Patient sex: M
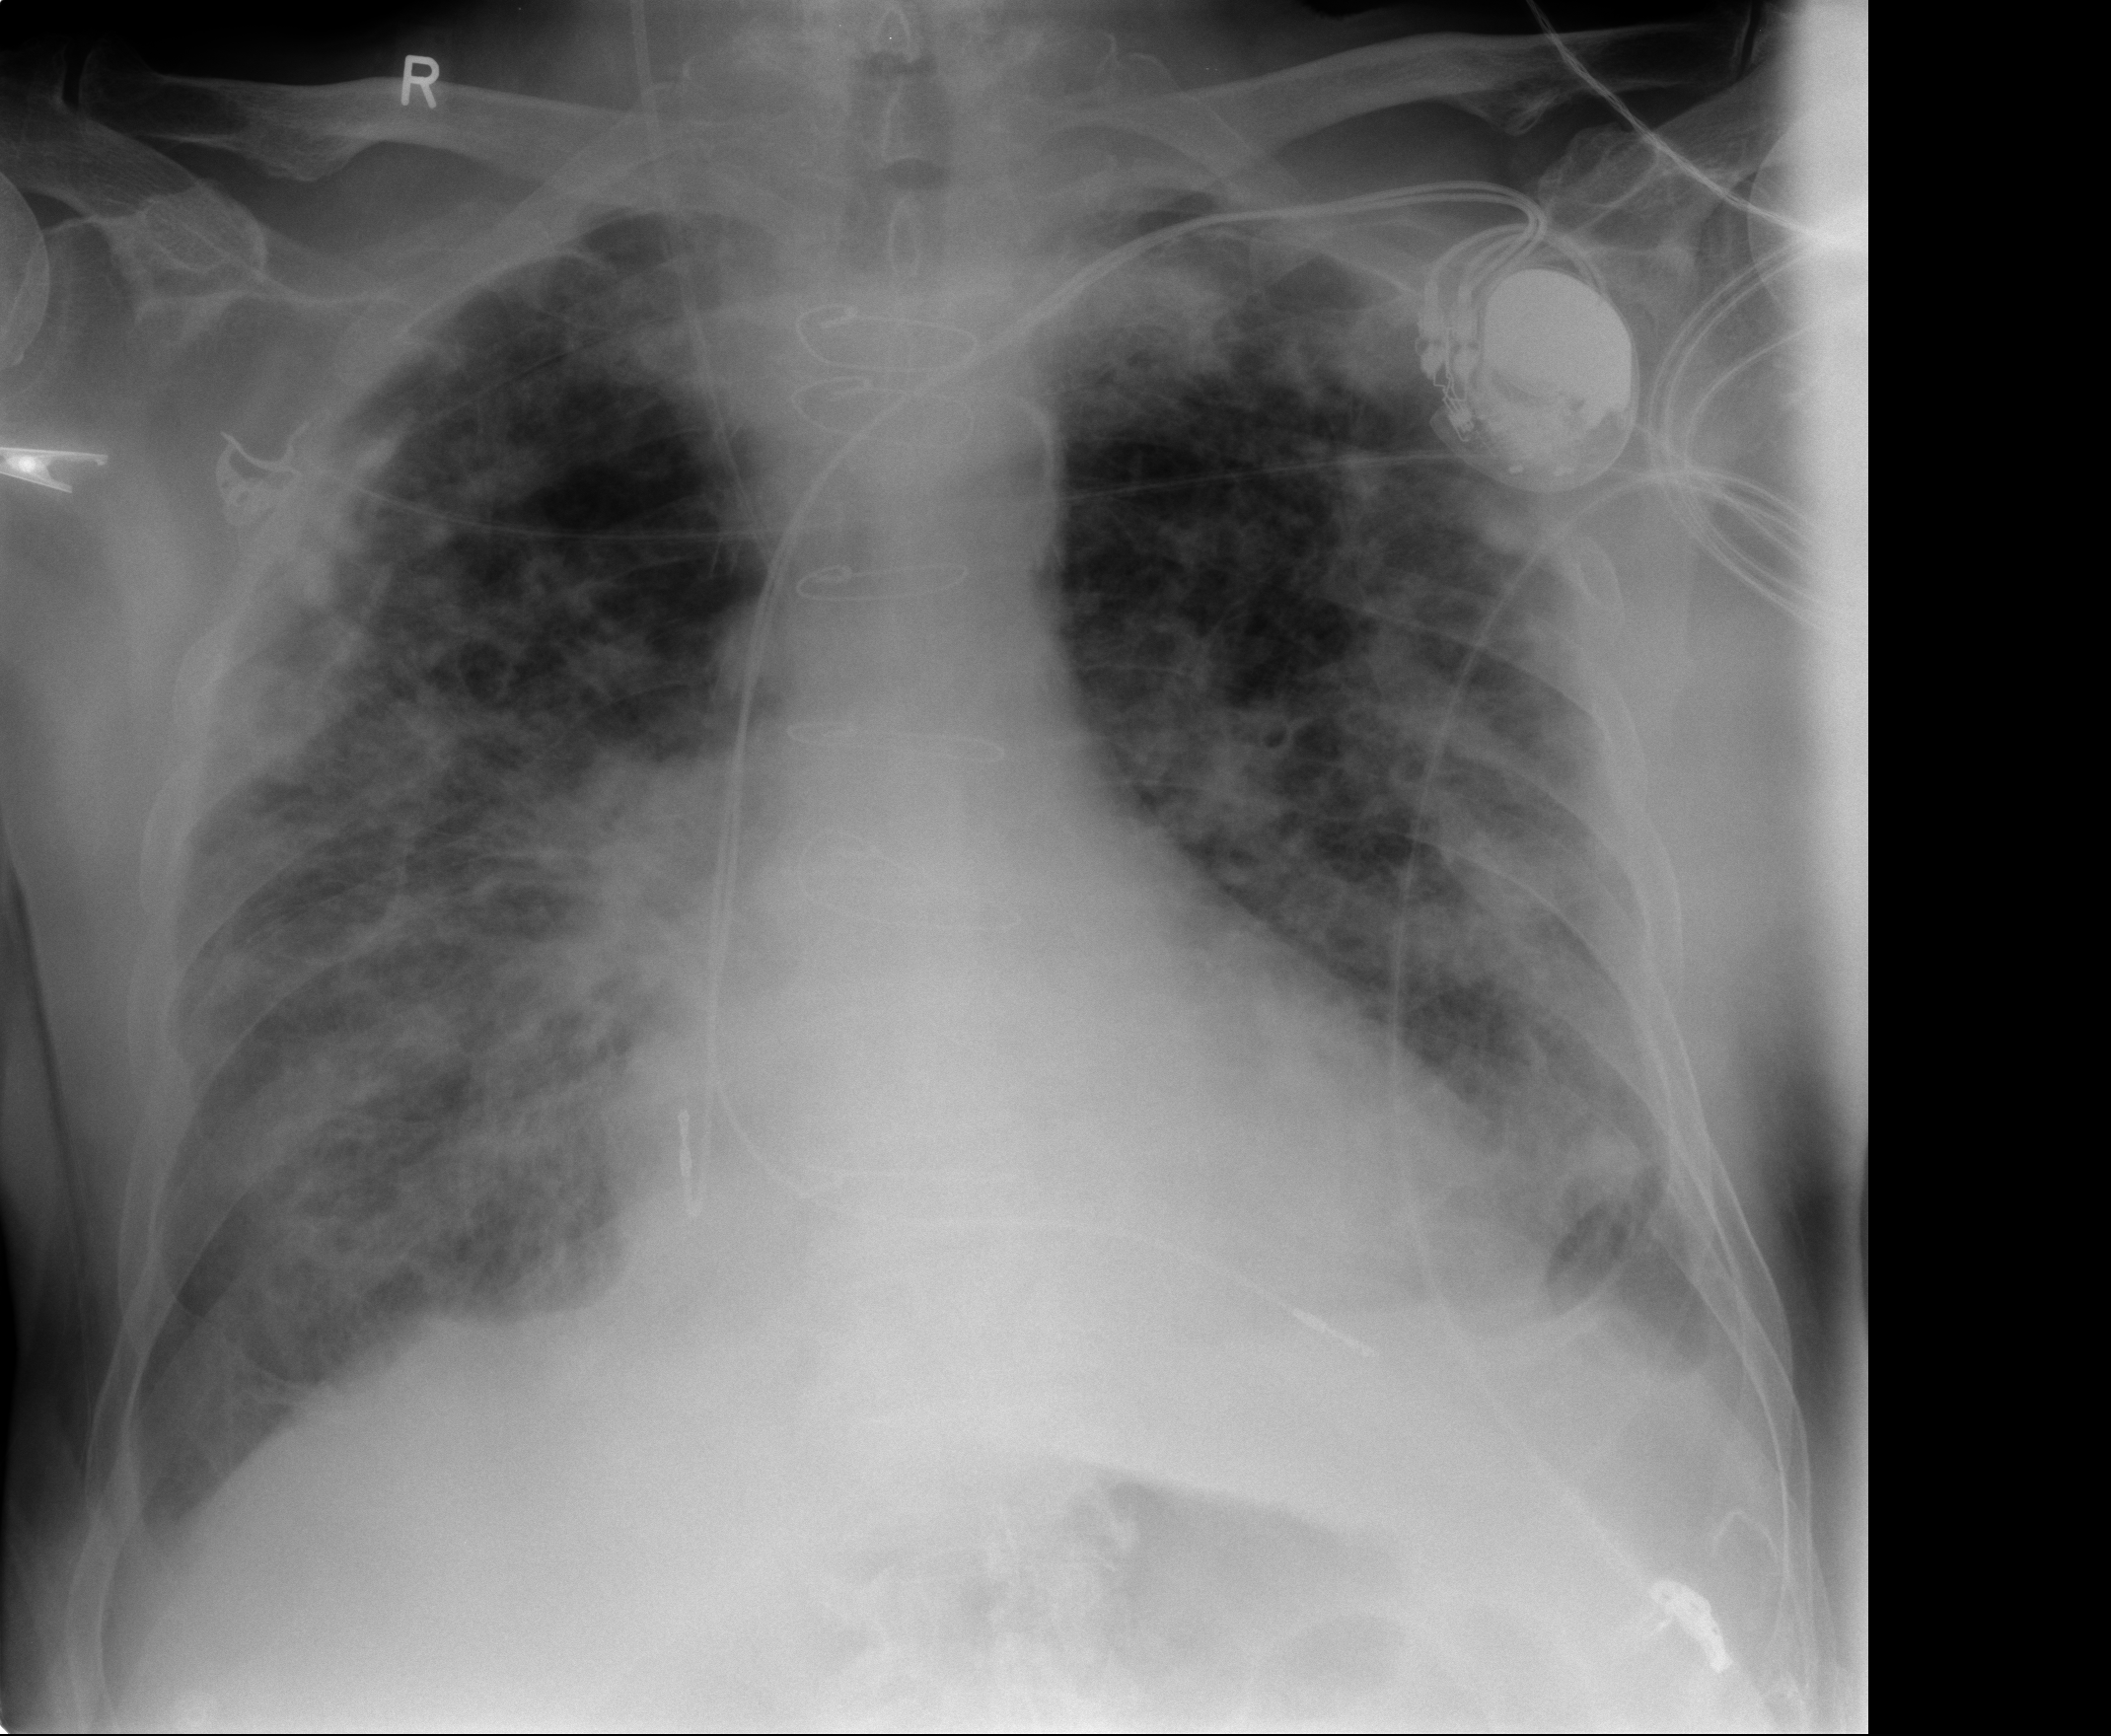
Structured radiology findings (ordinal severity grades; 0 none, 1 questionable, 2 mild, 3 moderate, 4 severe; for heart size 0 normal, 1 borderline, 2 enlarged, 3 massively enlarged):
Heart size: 0
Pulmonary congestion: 0
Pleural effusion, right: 0
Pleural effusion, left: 1
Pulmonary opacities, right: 3
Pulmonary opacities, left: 3
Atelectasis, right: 3
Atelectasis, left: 3